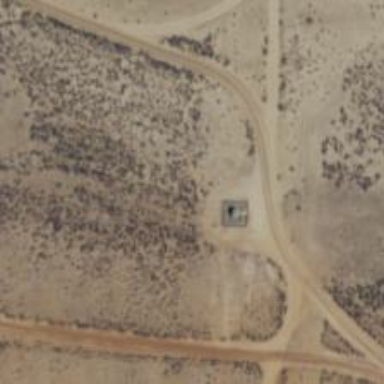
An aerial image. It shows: Storage tank with man-made structure.